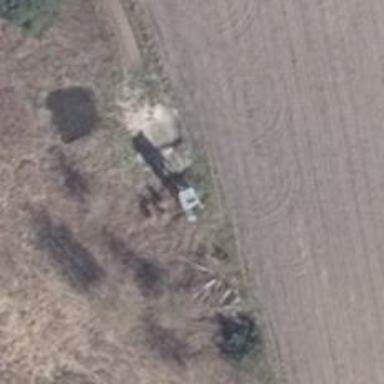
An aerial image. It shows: Hunting stand.